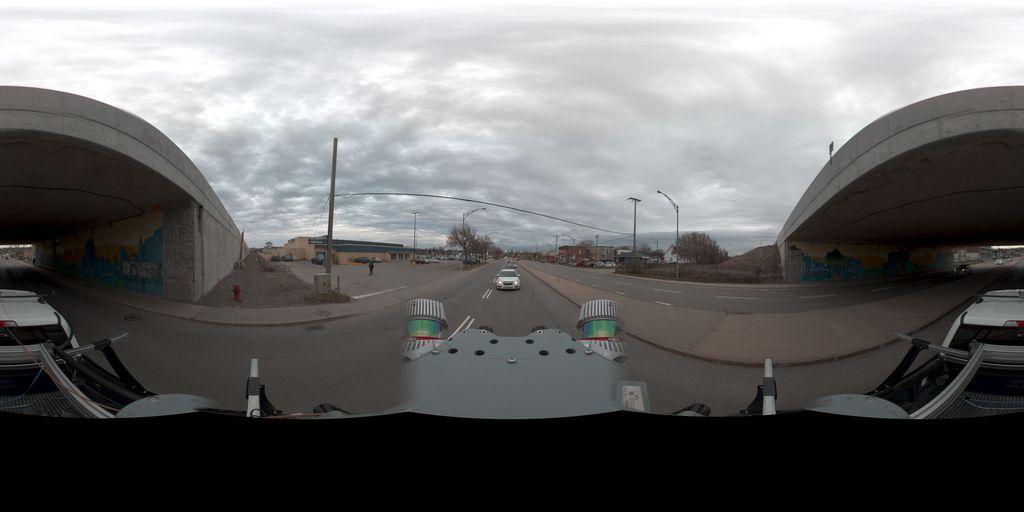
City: quebec_city